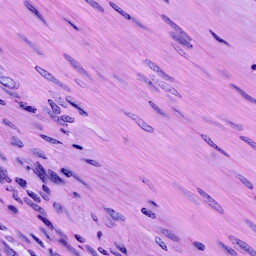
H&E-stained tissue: Cervix